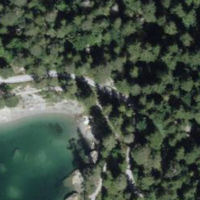
EUNIS habitat code: 43
Species observed at this site:
Vaccinium vitis-idaea
Fabriciana adippe
Orthilia secunda
Asplenium viride
Turdus merula